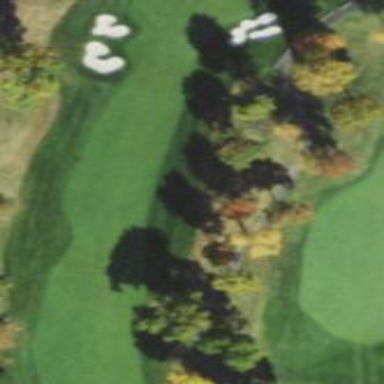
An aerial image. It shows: Grassy area designated as golf fairway.